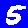
Digit: 5